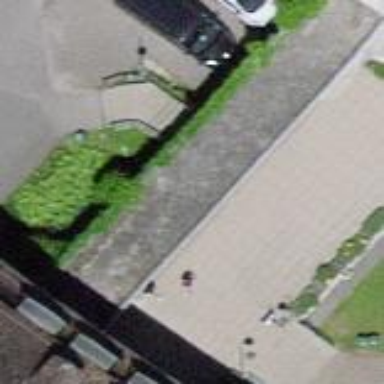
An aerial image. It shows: View of roof of building.